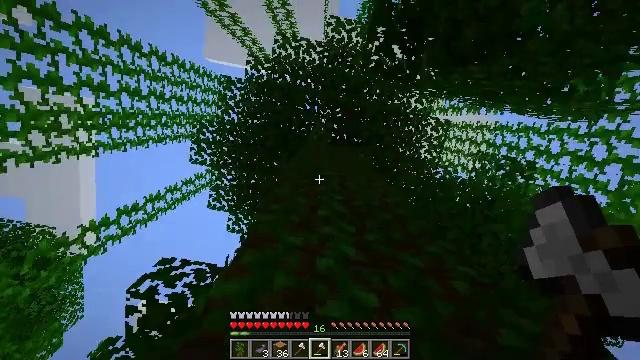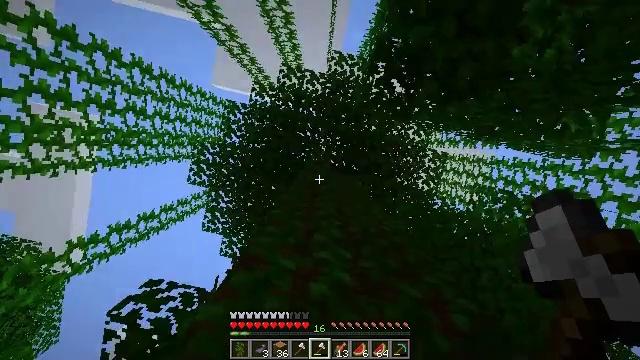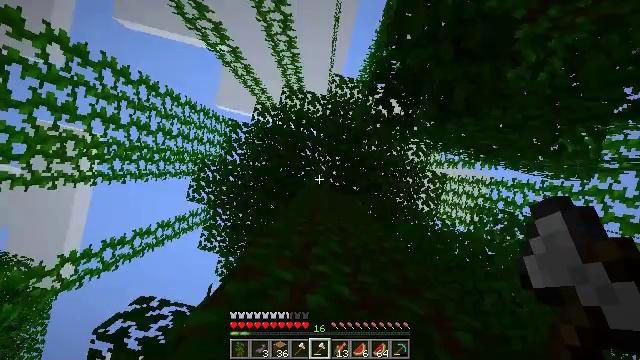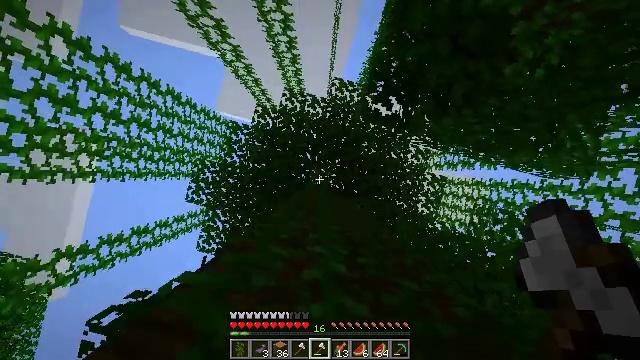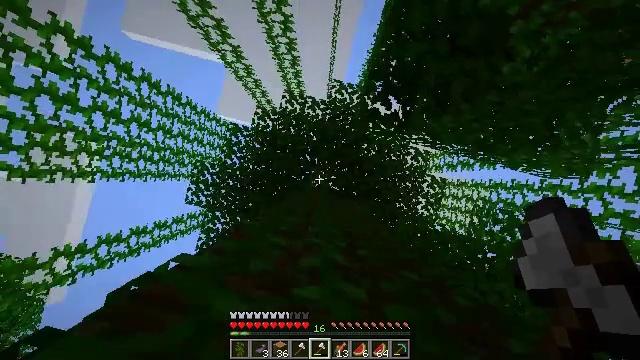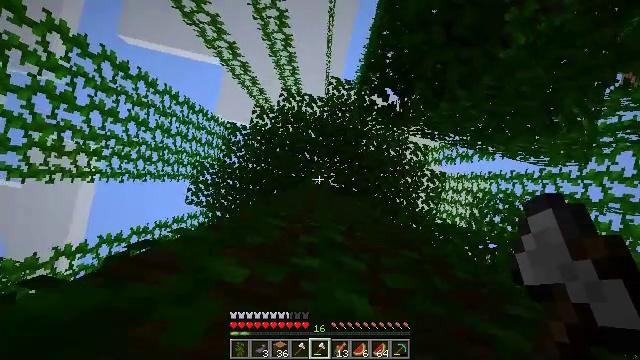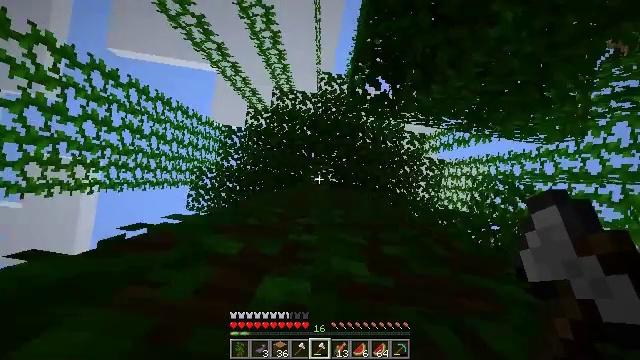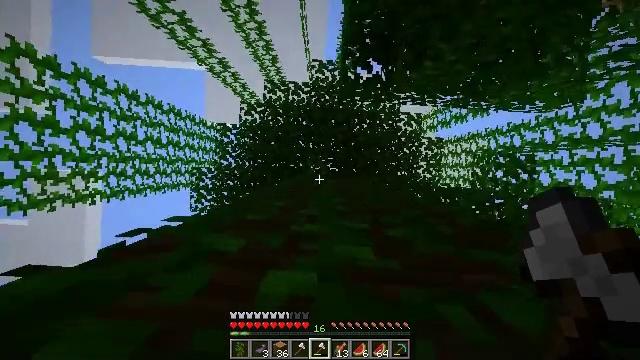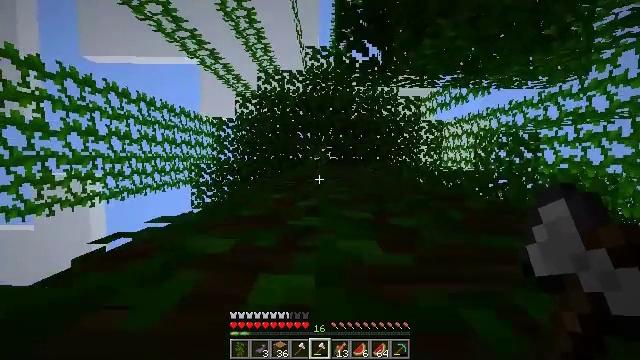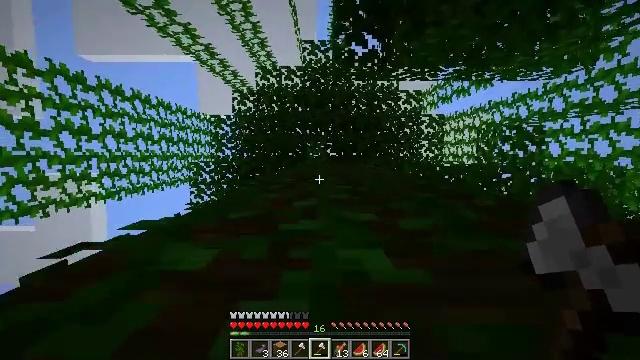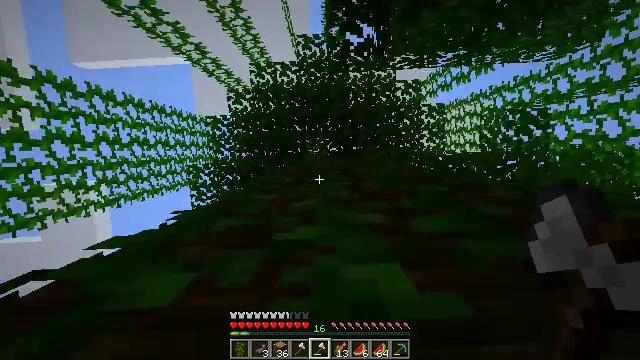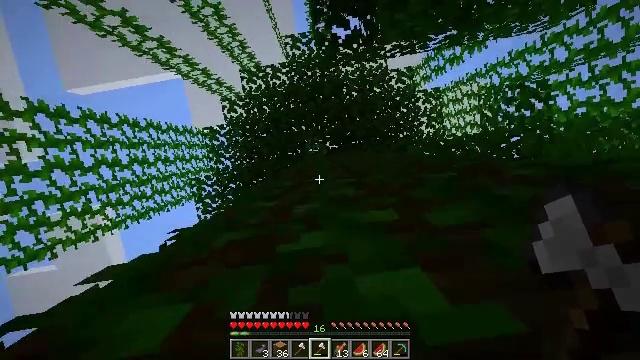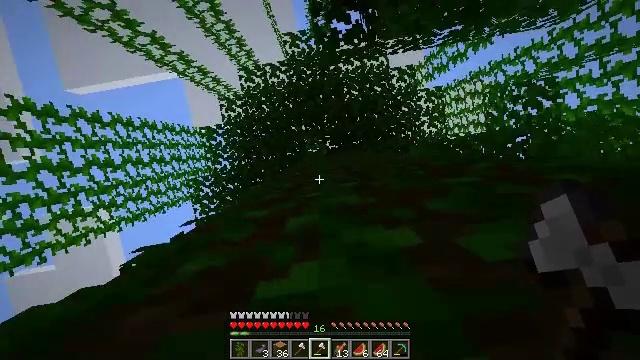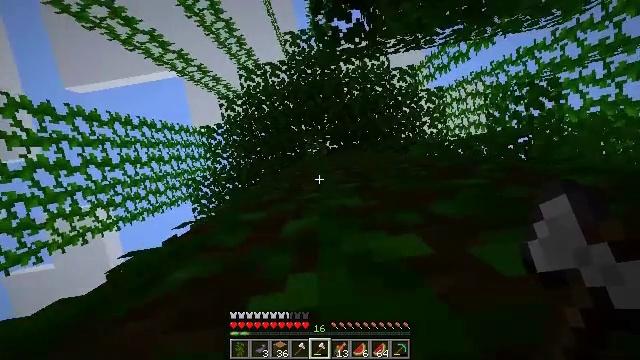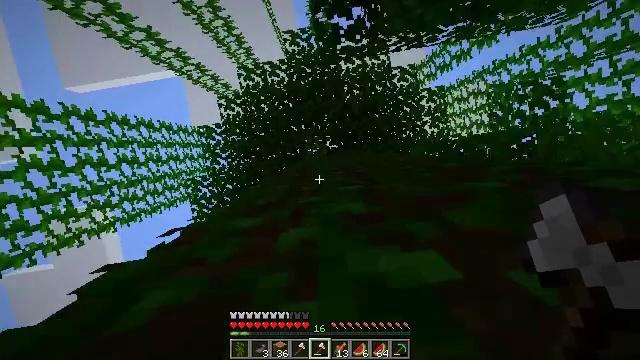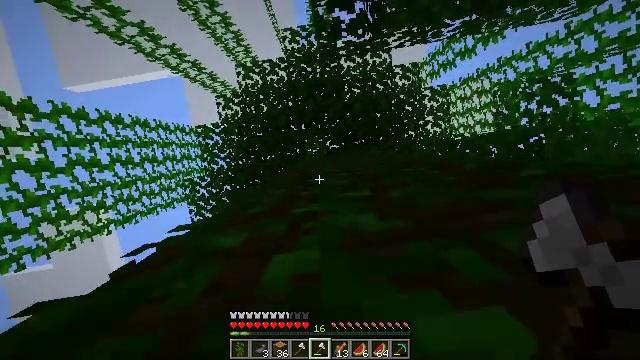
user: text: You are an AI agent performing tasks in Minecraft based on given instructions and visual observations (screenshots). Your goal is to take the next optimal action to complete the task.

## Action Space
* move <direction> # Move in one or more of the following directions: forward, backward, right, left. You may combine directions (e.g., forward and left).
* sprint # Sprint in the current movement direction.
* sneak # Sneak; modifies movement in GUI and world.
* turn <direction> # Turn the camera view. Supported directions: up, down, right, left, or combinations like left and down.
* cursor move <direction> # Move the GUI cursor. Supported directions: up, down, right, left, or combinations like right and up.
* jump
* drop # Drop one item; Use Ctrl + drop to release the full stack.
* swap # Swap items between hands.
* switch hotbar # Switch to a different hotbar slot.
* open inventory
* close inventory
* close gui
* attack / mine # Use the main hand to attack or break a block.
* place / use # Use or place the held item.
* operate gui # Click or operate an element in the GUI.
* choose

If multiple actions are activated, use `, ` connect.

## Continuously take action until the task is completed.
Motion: motion action
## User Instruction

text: Gather vines from trees or structures.
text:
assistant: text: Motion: move forward, turn right and up
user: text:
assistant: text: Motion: move forward, turn up
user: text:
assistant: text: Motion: move forward, turn up
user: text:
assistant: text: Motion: move forward, turn up
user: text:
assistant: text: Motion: move forward, turn left and up
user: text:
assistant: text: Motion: move forward, turn left
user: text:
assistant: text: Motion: move forward, sprint, turn left and down
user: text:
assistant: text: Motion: move forward, sprint, turn left and down
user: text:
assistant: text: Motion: move forward, sprint
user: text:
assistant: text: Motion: move forward, sprint, turn left
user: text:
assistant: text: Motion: move forward, turn left
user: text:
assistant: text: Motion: move forward
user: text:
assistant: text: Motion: move forward
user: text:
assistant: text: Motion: move forward
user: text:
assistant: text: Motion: move forward
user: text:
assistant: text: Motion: move forward
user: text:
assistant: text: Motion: move forward, sprint, turn left and up
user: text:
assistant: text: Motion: move forward, sprint, turn left and up
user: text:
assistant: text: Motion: move forward, sprint, turn up
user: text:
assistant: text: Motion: move forward, sprint
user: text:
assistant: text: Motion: move forward, turn right and up
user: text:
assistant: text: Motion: move forward, turn right and up
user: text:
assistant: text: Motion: move forward, turn right and up
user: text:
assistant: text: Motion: move forward, sprint, turn right and up
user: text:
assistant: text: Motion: move forward, sprint, turn right
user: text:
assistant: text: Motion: move forward, sprint, turn right
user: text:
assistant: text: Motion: move forward, sprint, turn right
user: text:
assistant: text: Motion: move forward, turn right
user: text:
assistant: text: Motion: move forward, turn right
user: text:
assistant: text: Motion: move forward, turn right